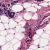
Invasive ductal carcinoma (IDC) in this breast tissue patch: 1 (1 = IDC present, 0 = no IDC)